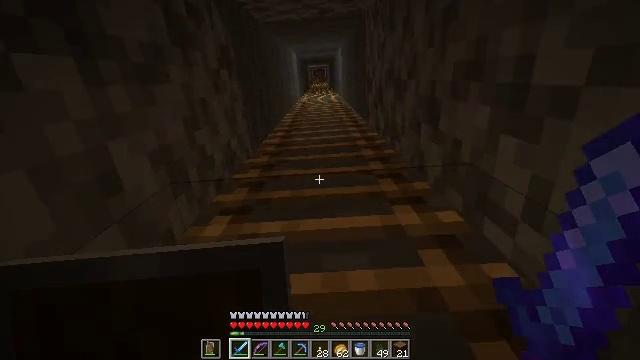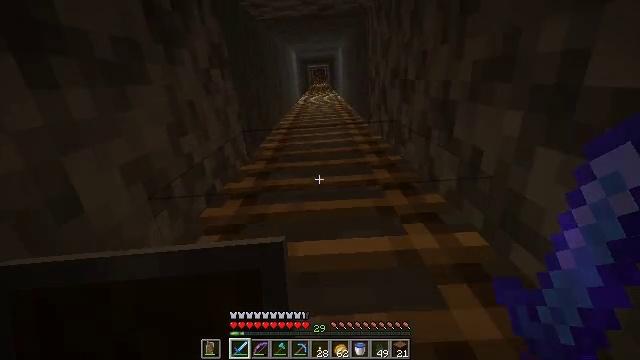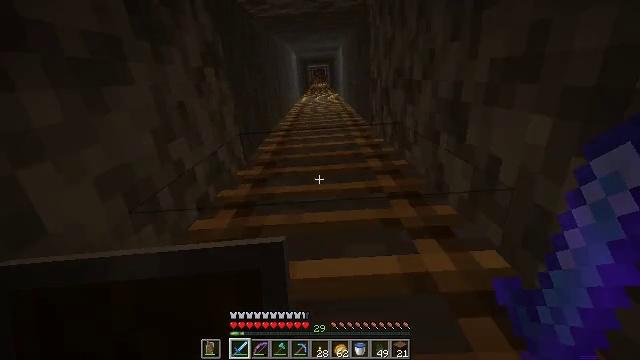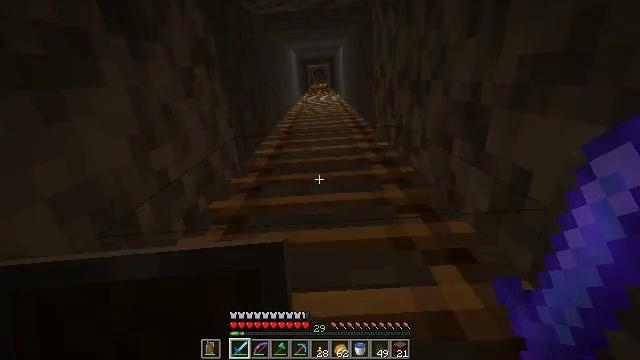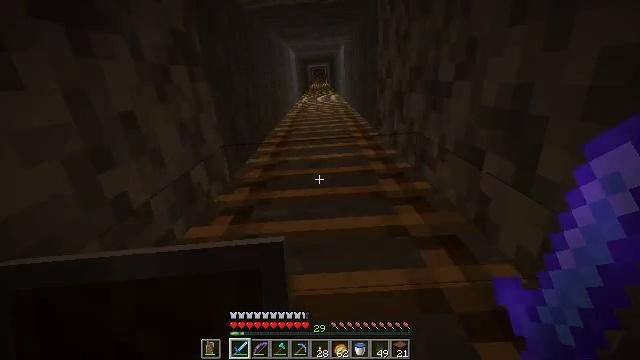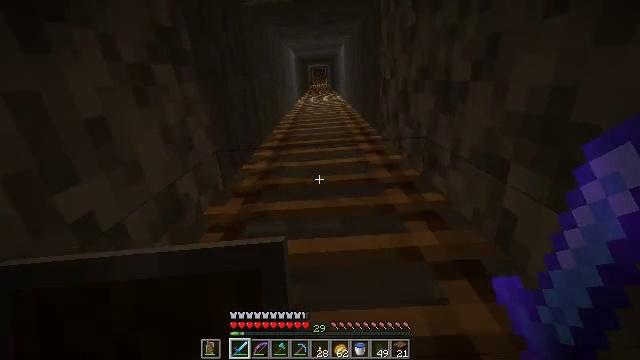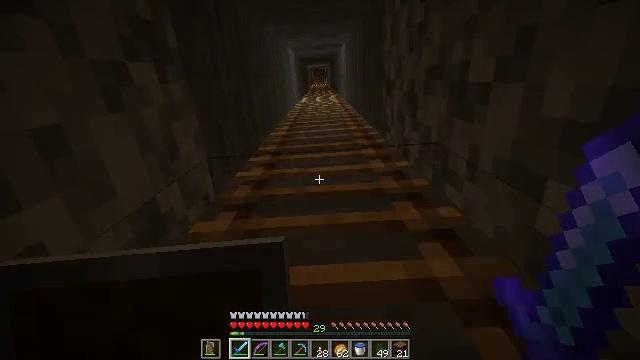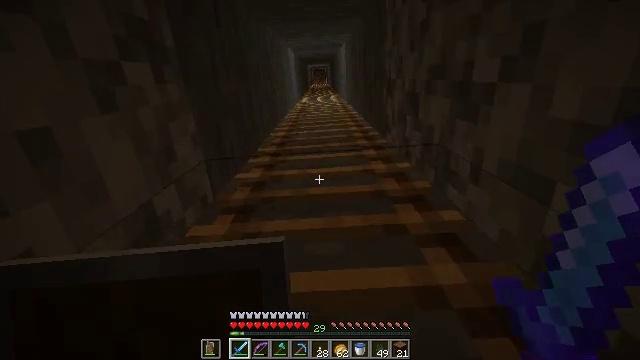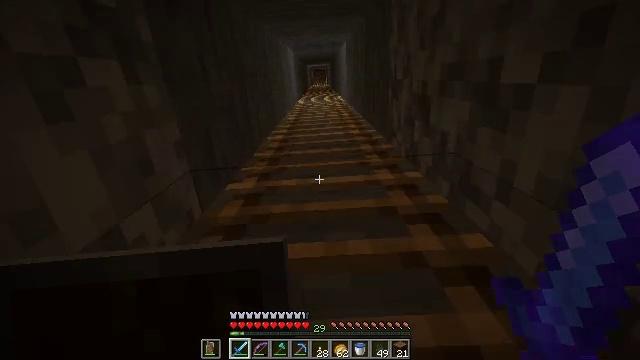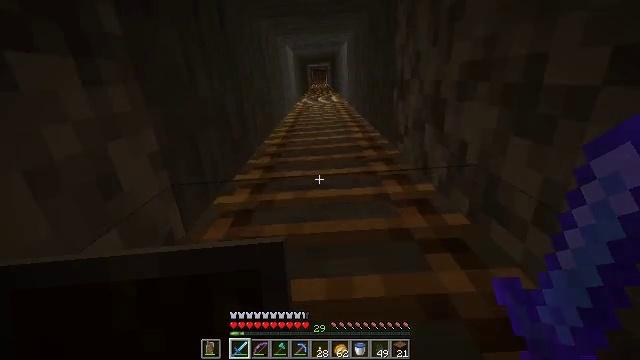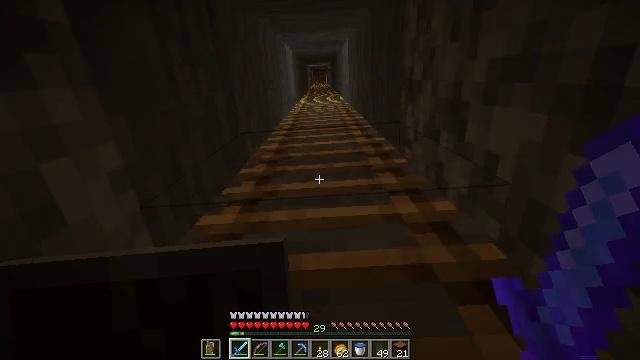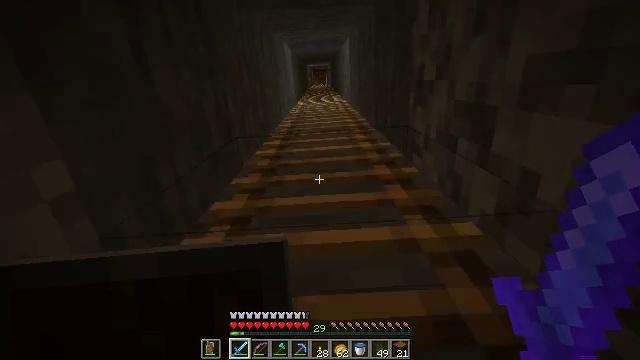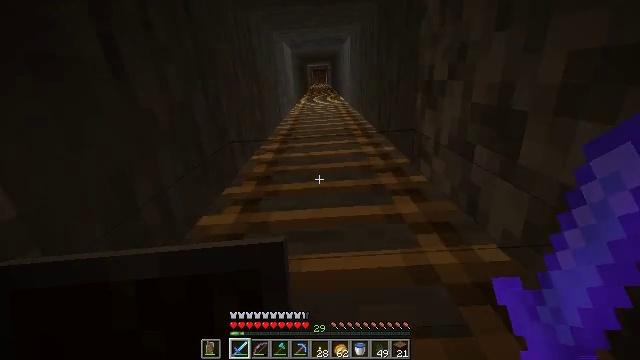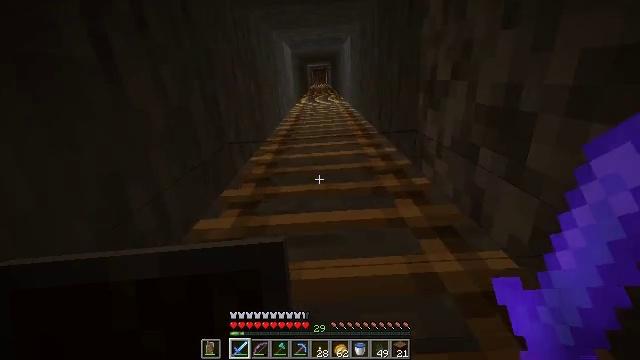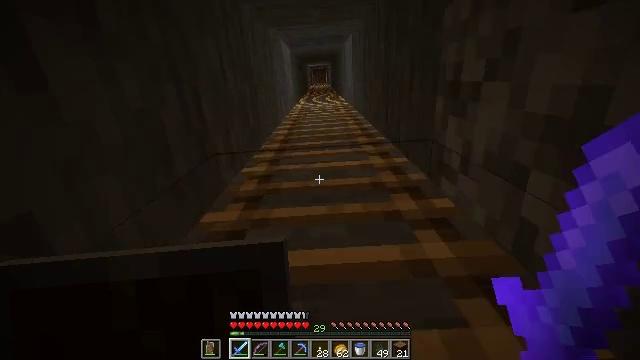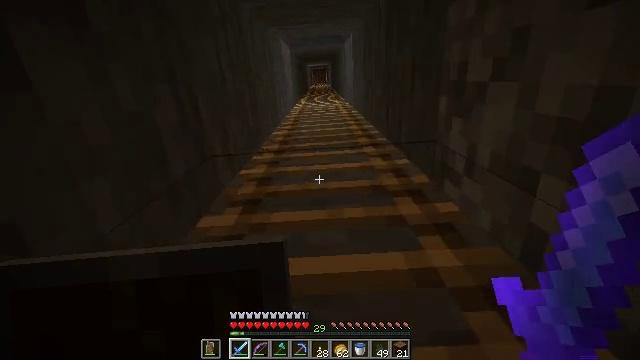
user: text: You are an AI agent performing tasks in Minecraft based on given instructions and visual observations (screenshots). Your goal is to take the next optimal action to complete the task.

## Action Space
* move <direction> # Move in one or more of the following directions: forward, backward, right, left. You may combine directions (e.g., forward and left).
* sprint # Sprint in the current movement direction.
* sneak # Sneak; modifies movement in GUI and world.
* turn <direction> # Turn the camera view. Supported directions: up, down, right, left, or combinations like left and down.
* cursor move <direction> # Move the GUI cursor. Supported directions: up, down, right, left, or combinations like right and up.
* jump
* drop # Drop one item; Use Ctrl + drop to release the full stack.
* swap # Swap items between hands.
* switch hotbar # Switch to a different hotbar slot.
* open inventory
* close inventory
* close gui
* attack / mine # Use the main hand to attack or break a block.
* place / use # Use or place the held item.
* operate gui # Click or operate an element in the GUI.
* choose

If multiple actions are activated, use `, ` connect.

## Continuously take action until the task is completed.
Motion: motion action
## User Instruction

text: Harvest the mature beetroots.
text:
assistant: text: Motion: move forward
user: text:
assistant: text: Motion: move forward
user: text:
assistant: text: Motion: move forward
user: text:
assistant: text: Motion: move forward
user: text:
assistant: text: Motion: move forward
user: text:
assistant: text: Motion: move forward
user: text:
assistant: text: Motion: move forward
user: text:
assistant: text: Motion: move forward
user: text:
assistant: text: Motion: move forward
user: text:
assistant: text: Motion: move forward
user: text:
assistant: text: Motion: move forward
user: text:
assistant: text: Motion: move forward
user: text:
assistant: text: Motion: move forward
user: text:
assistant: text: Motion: move forward
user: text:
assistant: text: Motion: move forward
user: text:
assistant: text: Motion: move forward
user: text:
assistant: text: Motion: move forward
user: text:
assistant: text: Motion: move forward
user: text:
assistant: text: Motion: move forward
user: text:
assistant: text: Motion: move forward
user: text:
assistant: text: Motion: move forward
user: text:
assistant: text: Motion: move forward
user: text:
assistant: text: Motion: move forward
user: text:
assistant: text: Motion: move forward
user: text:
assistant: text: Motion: move forward
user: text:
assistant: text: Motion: move forward
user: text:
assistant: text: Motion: move forward
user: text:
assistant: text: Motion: move forward
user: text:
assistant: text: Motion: move forward
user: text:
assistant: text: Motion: move forward